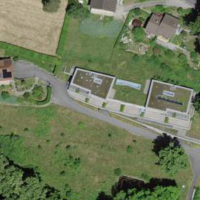
EUNIS habitat code: 55
Species observed at this site:
Fagus sylvatica